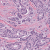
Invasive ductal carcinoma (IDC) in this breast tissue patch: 1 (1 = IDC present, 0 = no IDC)